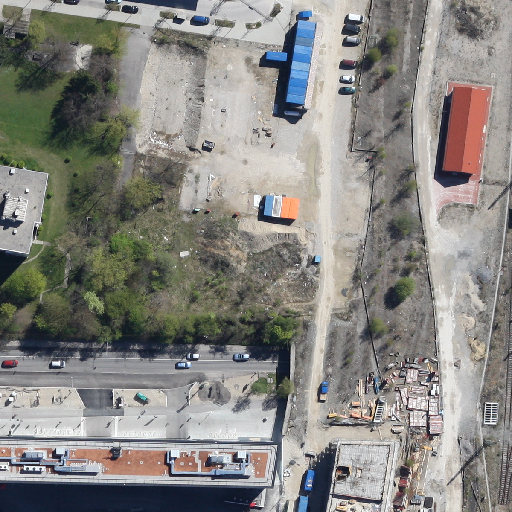
Referring expression: car driving on the road